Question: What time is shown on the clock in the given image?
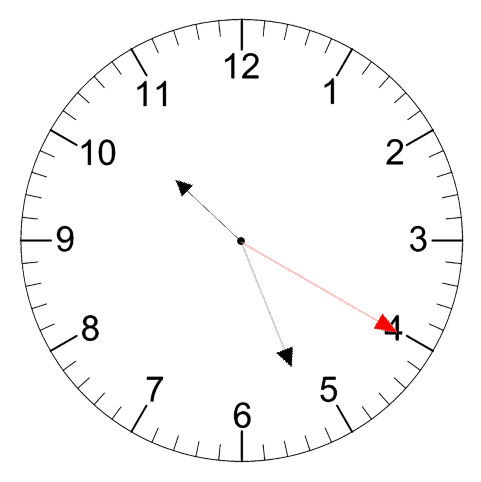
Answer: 10:26:20